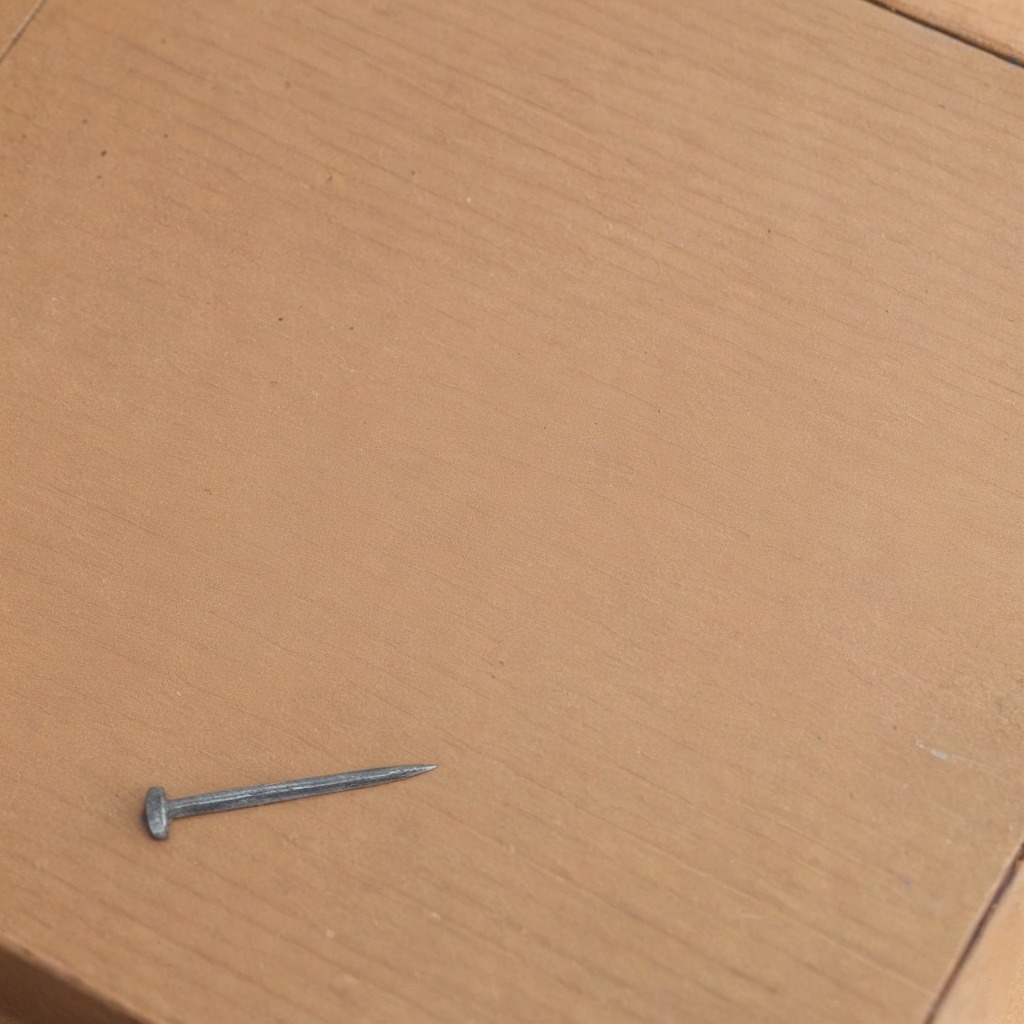
An iron nail is lying on a clean dry cardboard box surface in an outdoor workshop during daytime bright natural light soft shadows slightly creased but